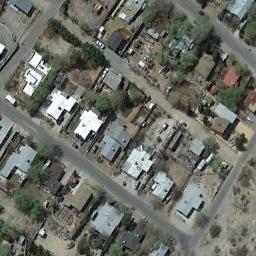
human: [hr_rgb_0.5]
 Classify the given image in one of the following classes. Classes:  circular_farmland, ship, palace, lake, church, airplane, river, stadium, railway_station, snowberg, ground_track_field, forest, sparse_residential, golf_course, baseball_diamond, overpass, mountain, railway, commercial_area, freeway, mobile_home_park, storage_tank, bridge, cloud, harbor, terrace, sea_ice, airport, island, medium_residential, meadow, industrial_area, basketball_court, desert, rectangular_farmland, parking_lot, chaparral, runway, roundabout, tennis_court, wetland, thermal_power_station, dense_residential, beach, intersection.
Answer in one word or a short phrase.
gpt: medium_residential